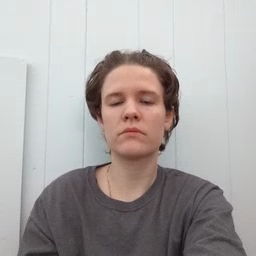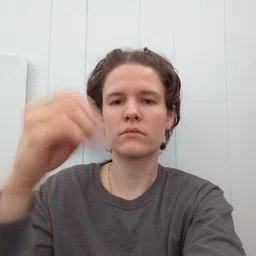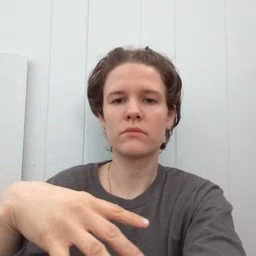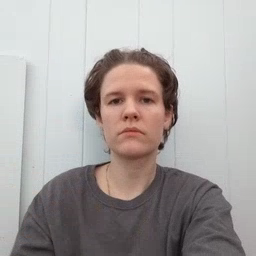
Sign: drop